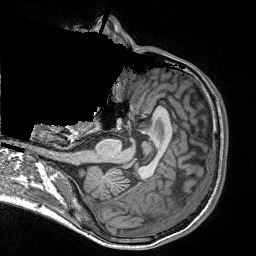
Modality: T1w
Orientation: axial